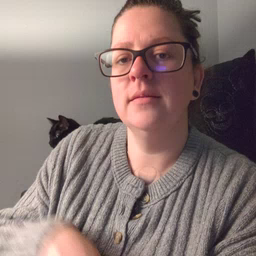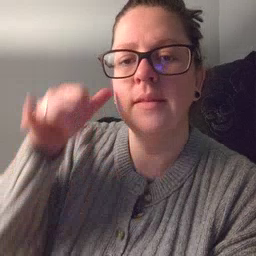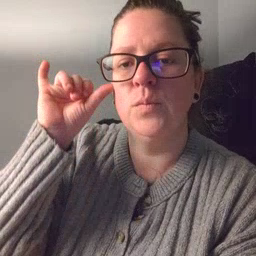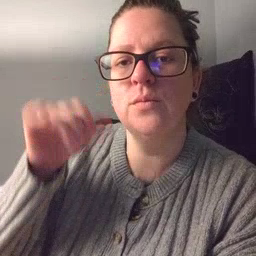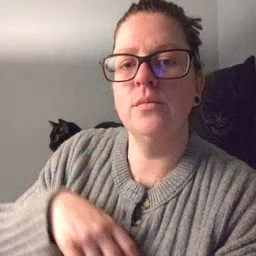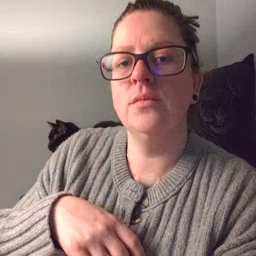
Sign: cow